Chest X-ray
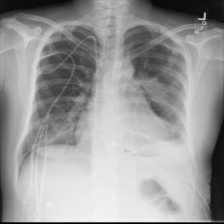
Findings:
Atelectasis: positive
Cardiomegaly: negative
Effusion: negative
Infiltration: negative
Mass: negative
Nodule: negative
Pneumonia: negative
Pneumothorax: negative
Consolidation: negative
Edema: negative
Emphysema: negative
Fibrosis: negative
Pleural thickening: negative
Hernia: negative